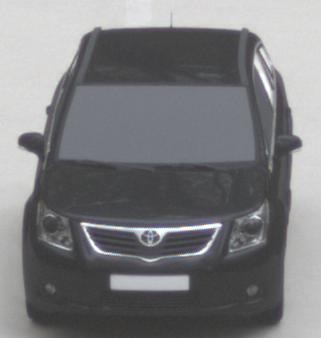
Make: Toyota
Model: Avensis 1.6
Detailed model: Avensis (T27) Notch Back
Model produced from: 2009/01
Model produced until: 2010/08
Doors: 4
Color: black
Road condition: dry road
Daytime: morning or afternoon
Contrast: low contrast